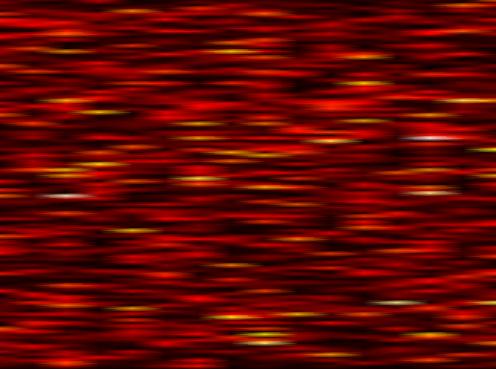
Label: FOFDM